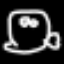
Label: frog